Question: I want to show users and edit or remove them like in the picture. The problem is, how can I post only one Object or identify an Object in the list to edit or delete?
I guess edit and delete should submit 2 params: one to identify what kind of operation is (edit, delete) and another to say what object in the list to modidy (maybe the index?).

I have the following methods in controller:
User form is a wrapper class, is a list of users following <URL> tutorial
'''
/** Default GET form handler for MaganeUsers, in submission will call listusers */
@RequestMapping(value="admin/manageusers", method=RequestMethod.GET)
public String listusers(Model model) {
List<User> users = userService.listUsersDetails();
UserForm userform = new UserForm();
userform.setUserForm(users);
model.addAttribute("userForm", userform);
return "admin/manageusers";
}
'''
This is my jsp printing the table:
'''
<c:if test="${not empty userForm}">
<sf:form method="post" action="manageusers" modelAttribute="userForm">
<table>
<tr>
<th>No.</th>
<th>Username</th>
<th>User Roles</th>
<th>Enabled</th>
</tr>
<c:forEach items="${userForm.userForm}" var="users" varStatus="i">
<tr>
<td align="center">${i.count}</td>
<td><sf:input path="userForm[${i.index}].username" value="${users.username}"/></td>
<td><sf:input path="userForm[${i.index}].userRole" value="${users.userRole}"/></td>
<td><sf:input path="userForm[${i.index}].enabled" value="${users.enabled}"/></td>
<td><button name="submit" value="i">Edit</button><button name="submit" value="i">Delete</button></td>
</tr>
</c:forEach>
</table>
</sf:form>
</c:if>
'''
And my method to manage the submission post:
'''
/** Default GET form handler for MaganeUsers, in submission will call listusers */
@RequestMapping(value="admin/manageusers", method=RequestMethod.POST)
public String deleteuser(Model model, @ModelAttribute("userForm") UserForm userForm) {
....
// code here?
userService.deleteUser(username);
return "admin/manageusers";
}
'''
I think I should add something in the JSP to send params and manage them in the post holder, but dont know how.
Thanks.
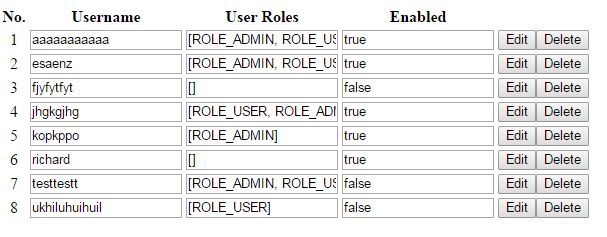
Answer: 1. You should handle edit and delete in separate controller methods.
2. Change your submit buttons to input type="button" and handle on click js event where you can build the logic to decide which controller method has to be called(may be can build the url dynamically) and submit it from js.
3. After the operation of edit/delete you may need to call the get which in turn queries the db and user can see the latest results on your jsp.